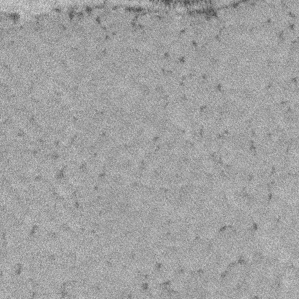
Label: frost